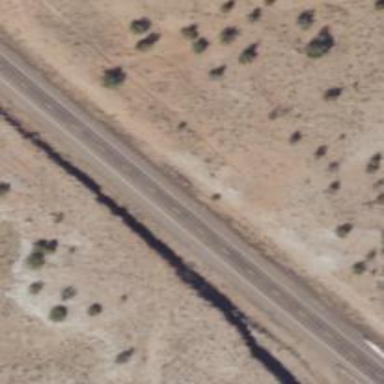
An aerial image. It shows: Abandoned road.